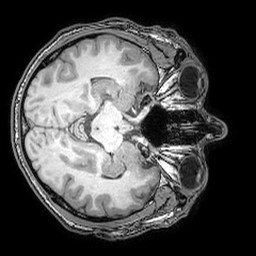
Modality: T1w
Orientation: axial
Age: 34
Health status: ill
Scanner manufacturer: philips
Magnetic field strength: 3 T
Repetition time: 0.007 s
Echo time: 0.0035 s